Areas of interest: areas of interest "Park and greenspace"
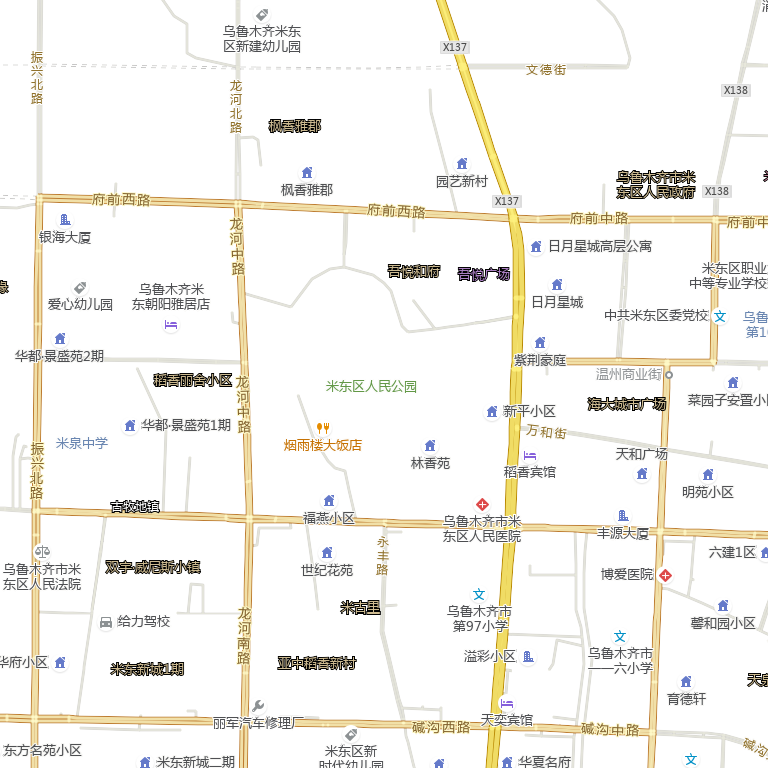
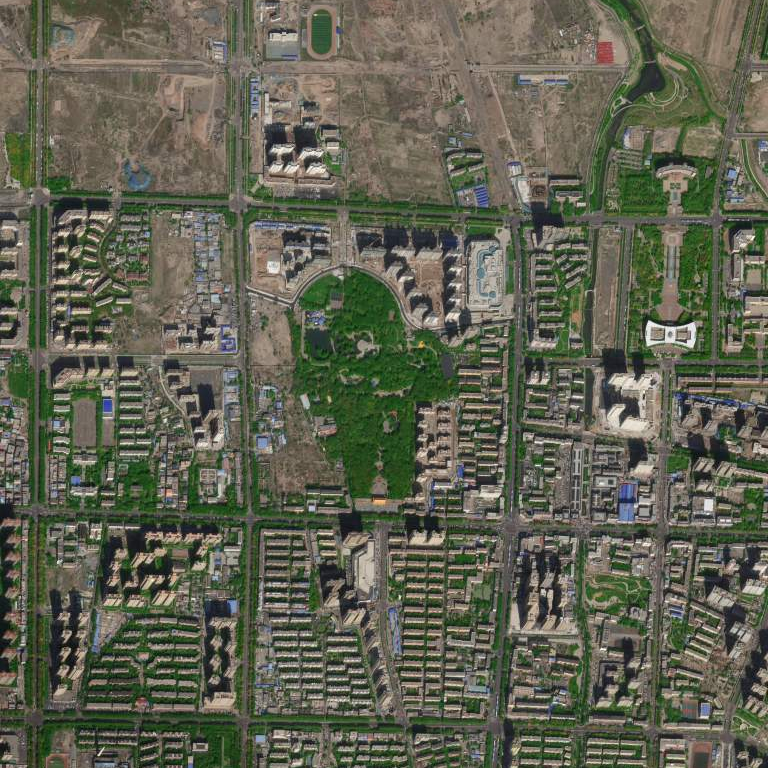